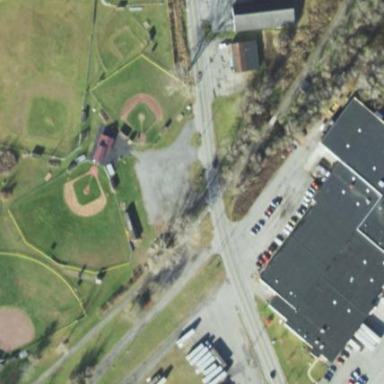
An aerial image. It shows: Sports centre specializing in baseball.